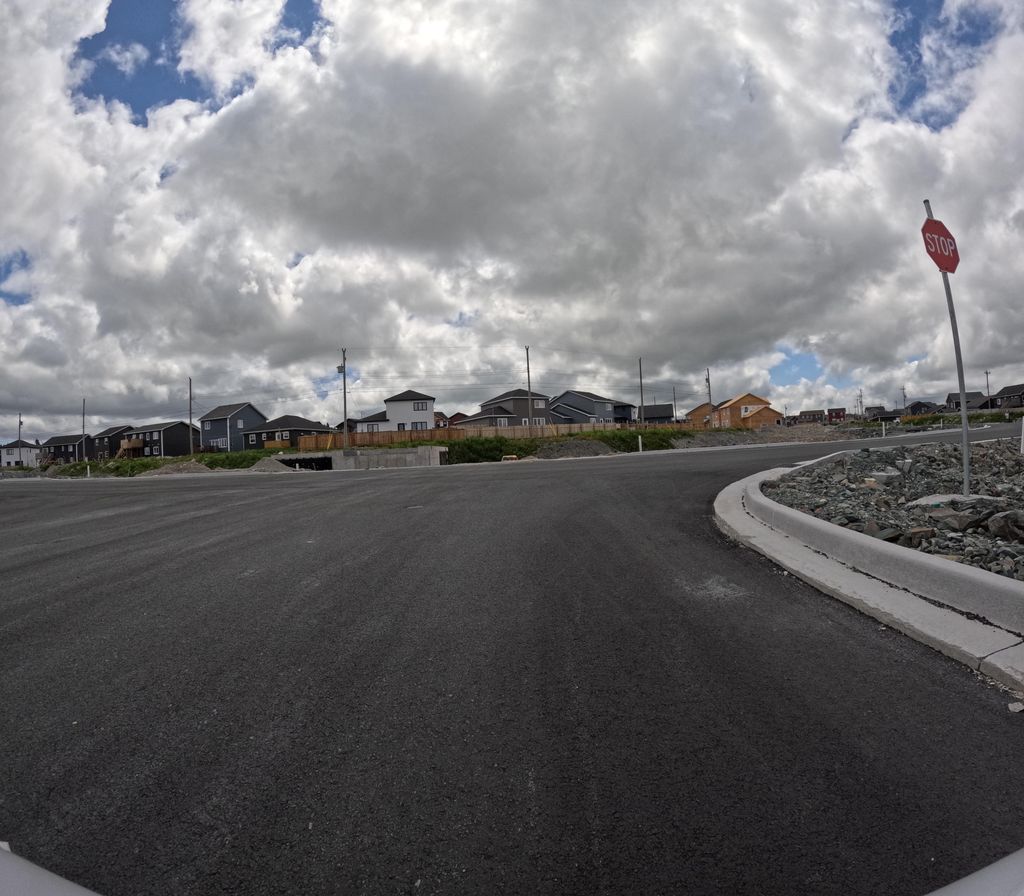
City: st_johns